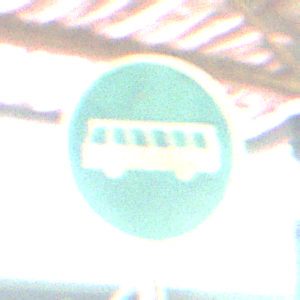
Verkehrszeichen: Busssonderstreifen
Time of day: MorningAfternoon
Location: Roofed (Special)
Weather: NotSpecified
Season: NotSpecified
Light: Artificial